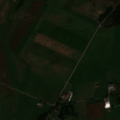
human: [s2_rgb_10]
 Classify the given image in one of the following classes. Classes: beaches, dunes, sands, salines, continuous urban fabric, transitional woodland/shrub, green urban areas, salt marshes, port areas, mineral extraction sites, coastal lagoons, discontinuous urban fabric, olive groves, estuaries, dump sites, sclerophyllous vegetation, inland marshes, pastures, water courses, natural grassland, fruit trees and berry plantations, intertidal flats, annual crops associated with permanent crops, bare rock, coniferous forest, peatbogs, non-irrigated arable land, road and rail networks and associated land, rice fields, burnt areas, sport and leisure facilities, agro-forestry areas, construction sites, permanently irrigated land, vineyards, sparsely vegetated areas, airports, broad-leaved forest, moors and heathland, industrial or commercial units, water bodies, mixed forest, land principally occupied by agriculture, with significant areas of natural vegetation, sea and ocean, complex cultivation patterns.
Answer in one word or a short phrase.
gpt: industrial or commercial units, non-irrigated arable land, land principally occupied by agriculture, with significant areas of natural vegetation, coniferous forest